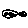
Label: square